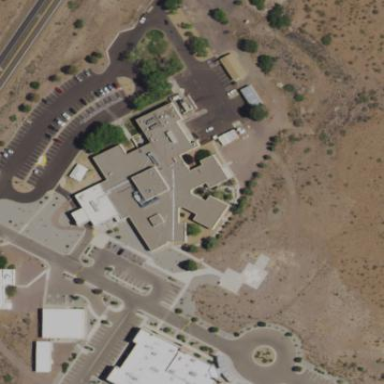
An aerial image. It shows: Healthcare facility identified as hospital.